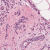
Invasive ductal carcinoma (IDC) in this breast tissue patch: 1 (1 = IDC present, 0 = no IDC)